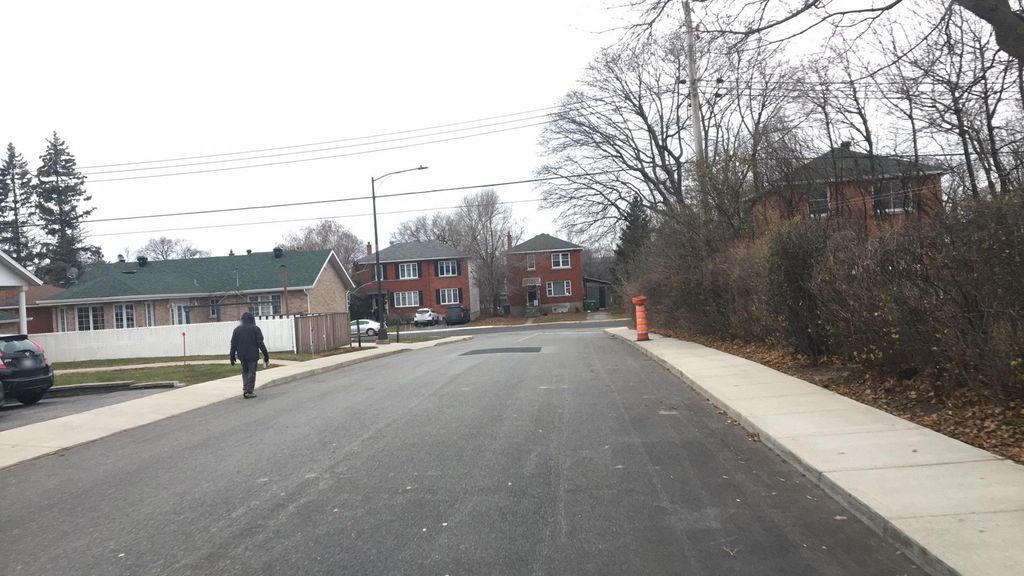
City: montreal